Question: What is the total game duration?
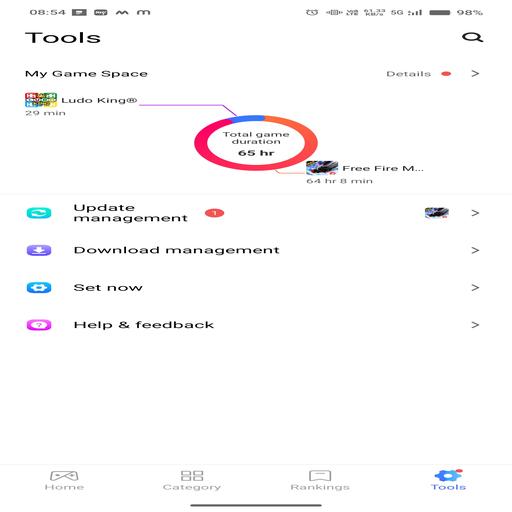
Answer: 65 hr